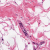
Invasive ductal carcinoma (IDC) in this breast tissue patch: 0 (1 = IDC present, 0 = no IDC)